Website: apple
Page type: account-selection
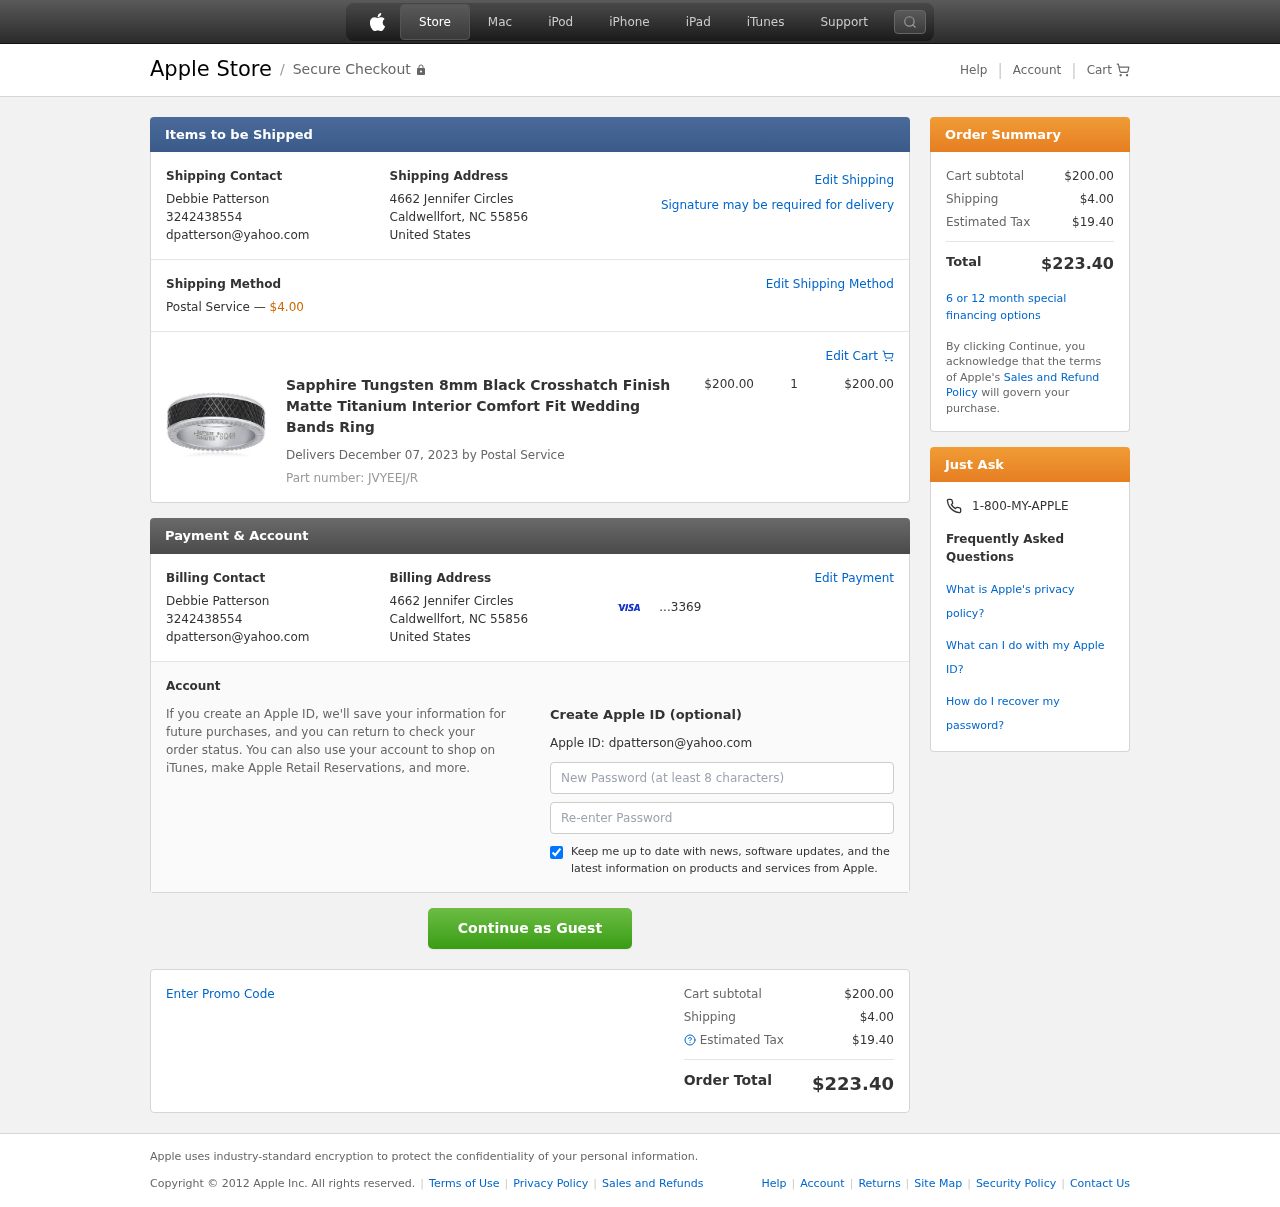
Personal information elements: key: PII_CARD_LAST4
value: ...3369
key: PII_CITY_STATE_ZIP
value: Caldwellfort, NC 55856
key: PII_COUNTRY
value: United States
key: PII_EMAIL
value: dpatterson@yahoo.com
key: PII_FULLNAME
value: Debbie Patterson
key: PII_PHONE
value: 3242438554
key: PII_STREET
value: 4662 Jennifer Circles
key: PII_FIRSTNAME
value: Debbie
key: PII_LASTNAME
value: Patterson
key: PII_FULLNAME2
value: Debbie Patterson
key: PII_FULLNAME3
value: Debbie Patterson
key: PII_FIRSTNAME2
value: Debbie
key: PII_FIRSTNAME3
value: Debbie
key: PII_LASTNAME2
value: Patterson
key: PII_LASTNAME3
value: Patterson
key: PII_FIRSTNAME_DERIVED
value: Debbie
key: PII_LASTNAME_DERIVED
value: Patterson
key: PII_FULLNAME_DERIVED
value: Debbie Patterson
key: PII_NAME_FULL_DERIVED
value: Debbie Patterson
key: PII_PHONE_LINE
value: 8554
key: PII_PHONE_SUFFIX
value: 8554
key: PII_PHONE2
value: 3242438554
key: PII_PHONE3
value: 3242438554
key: PII_PHONE_NUMERIC
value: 3242438554
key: PII_PHONE_LINE_NUMERIC
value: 8554
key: PII_PHONE_SUFFIX_NUMERIC
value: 8554
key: PII_PHONE2_NUMERIC
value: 3242438554
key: PII_PHONE3_NUMERIC
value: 3242438554
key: PII_PHONE_DIGITS
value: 3242438554
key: PII_PHONE_LAST4
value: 8554
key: PII_EMAIL2
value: dpatterson@yahoo.com
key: PII_EMAIL3
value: dpatterson@yahoo.com
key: PII_STREET2
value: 4662 Jennifer Circles
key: PII_CITY_STATE_ZIP2
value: Caldwellfort, NC 55856
Product elements: key: PRODUCT1_NAME
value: Sapphire Tungsten 8mm Black Crosshatch Finish Matte Titanium Interior Comfort Fit Wedding Bands Ring
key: PRODUCT1_PRICE
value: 200
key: PRODUCT1_QUANTITY
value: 1
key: PRODUCT_PART_NUMBER
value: Part number: JVYEEJ/R
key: PRODUCT_TOTAL
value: $200.00
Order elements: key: ORDER_SHIPPING_COST
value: $4.00
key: ORDER_DELIVERY_DATE
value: Delivers December 07, 2023 by Postal Service
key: ORDER_SUBTOTAL
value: $200.00
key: ORDER_TAX
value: $19.40
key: ORDER_TOTAL
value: $223.40